Question: I have windows 7 with Python 3.3 installed. I also installed 'pip' by referring to:
<URL>
I am facing issues with package installation-
If I run,
- 'C:\Python33\Scripts> pip install requests'- 'C:\Python33\Scripts>pip install -U googlemaps'
It does not give any success message like
> 'the package is installed'.
It is basically not showing any error/success message. Please refer below screenshot -

How can I install packages using 'pip', or how do I know if I have successfully installed packages?
TIA,
Sanket.
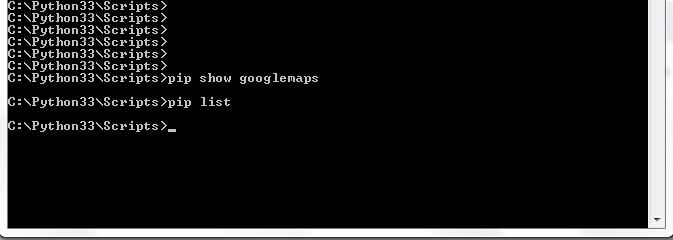
Answer: You can use 'pip show package_name' to check whether the package is installed or use the 'pip list' to view all installed packages.
Please follow the <URL> instruction to install pip or
Try reinstalling <URL>